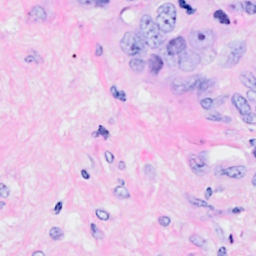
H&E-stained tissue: Breast